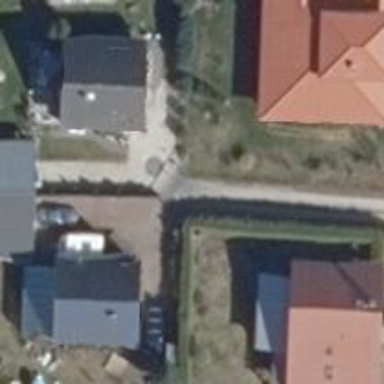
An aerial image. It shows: Driveway leading to service road.